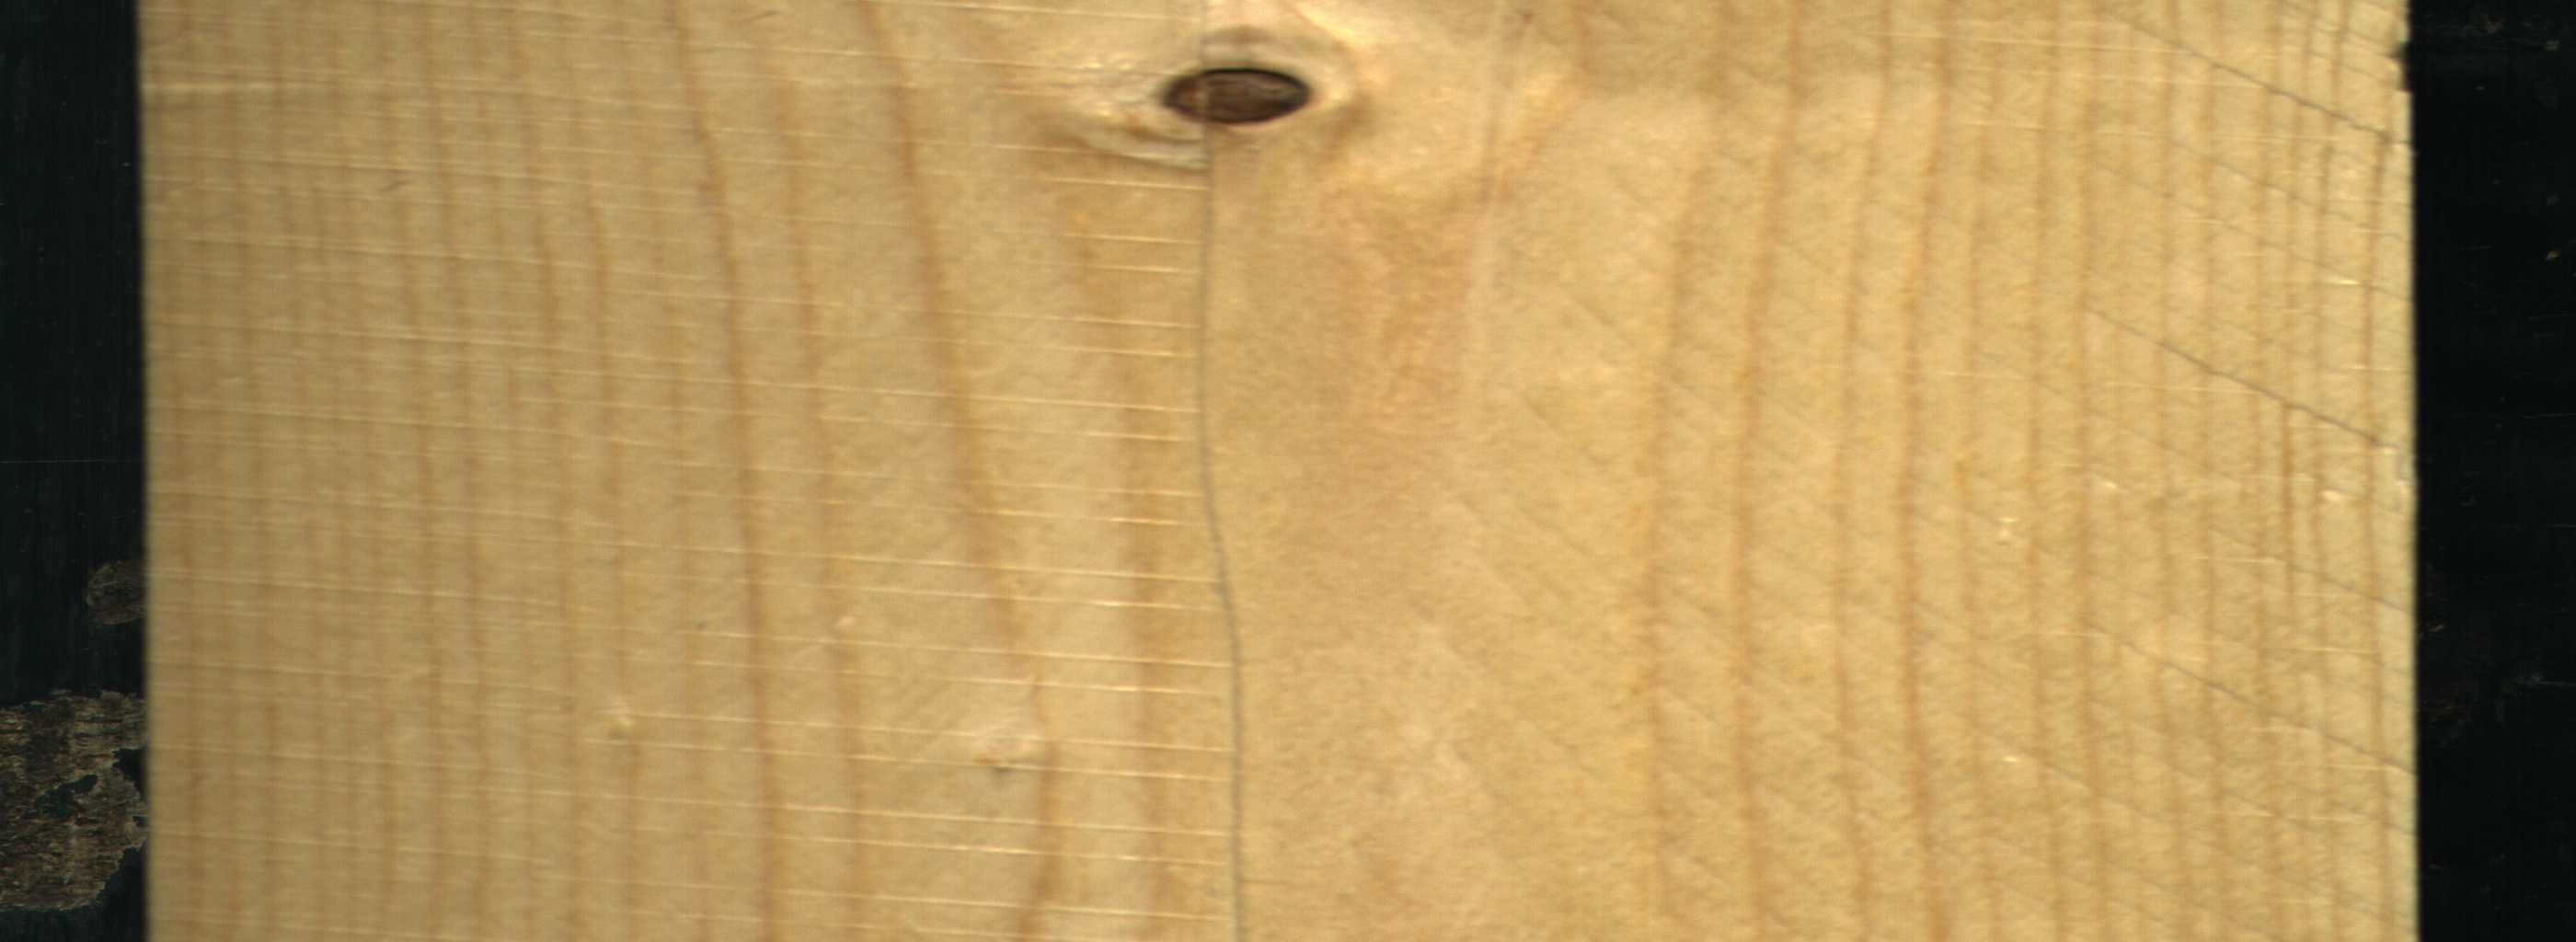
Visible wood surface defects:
Dead_Knot